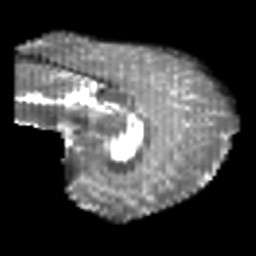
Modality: T2w
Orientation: sagittal
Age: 22
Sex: female
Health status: healthy
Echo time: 0.074 s